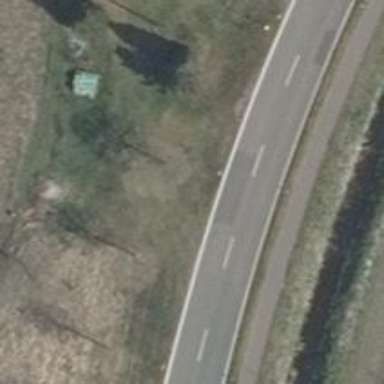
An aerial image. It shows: Asphalt road classified as tertiary.